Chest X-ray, PA view. Patient: 50 years old, sex F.
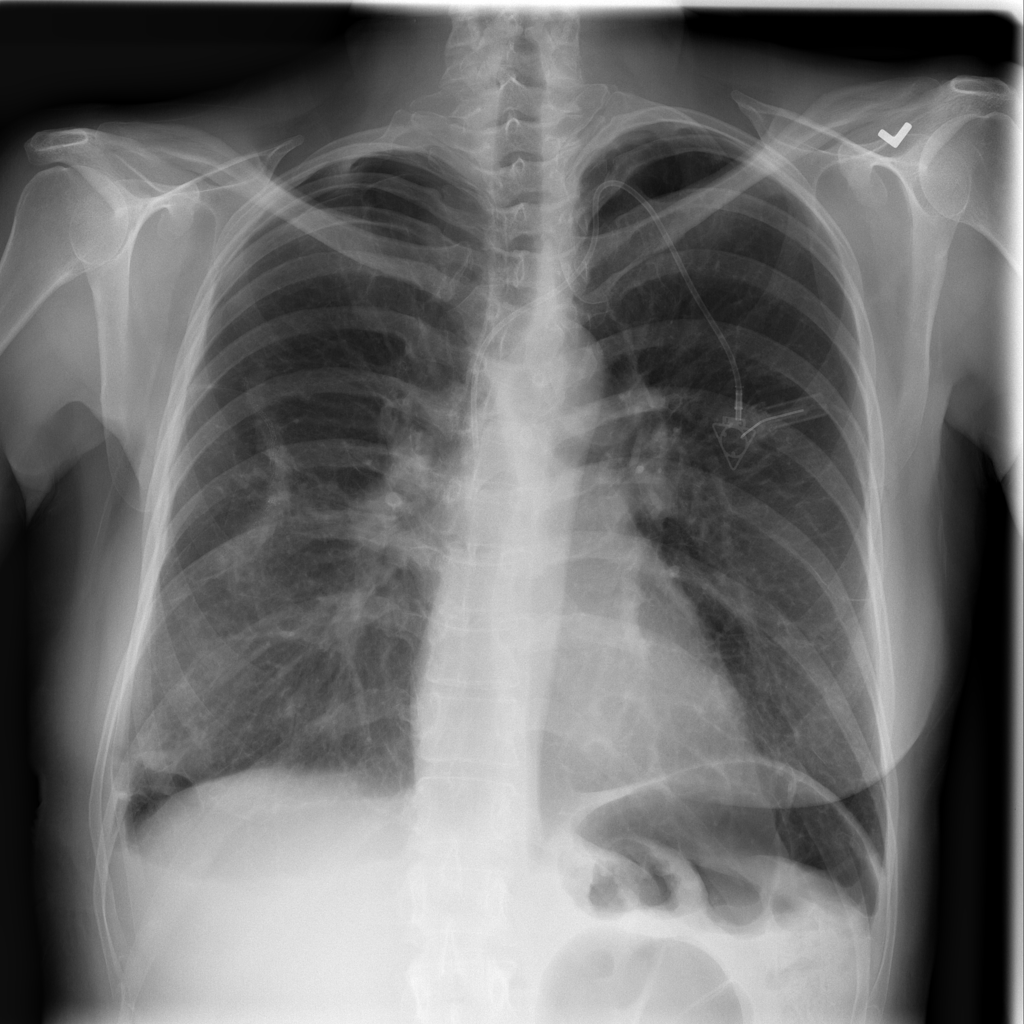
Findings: No Finding